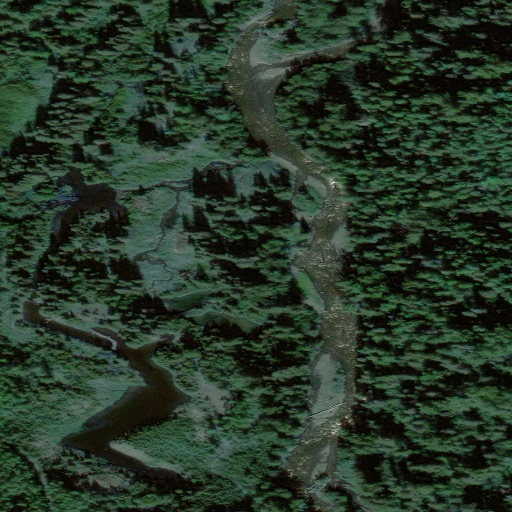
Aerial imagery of valley in Alaska named Gold Gulch containing only unknown